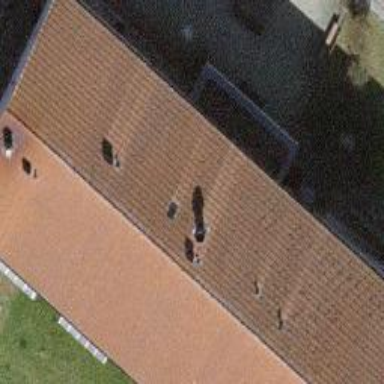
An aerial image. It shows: Building with gabled red roof.